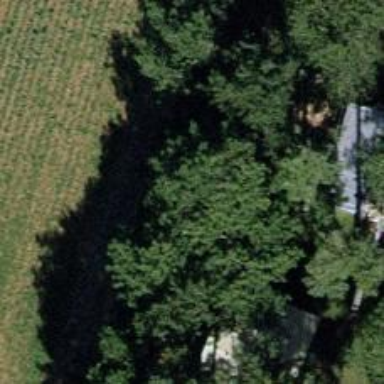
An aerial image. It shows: Mixed leaf type tree in natural setting.